Question: I am writing an SSRS report to create an invoice.
In my report, I have a dataset whcih runs the following query:
'''
select Customer, Name, BillAddress, BillCity, BillState, BillZip from ARCM where ARCM.Customer = @BillCustomer and ARCM.CustGroup = 1
'''
As you can see, I have a parameter called '@BillCustomer'.
I have another dataset which runs this query:
'''
select Co, Customer, Invoice, TransDate, DueDate, PayTerms, CustRef from ARBH
Where Invoice = @Invoice
'''
How can I change my report so that @BillCustomer does not need to be manually entered when I run the report however, it gets its value from the Customer field in the second dataset?

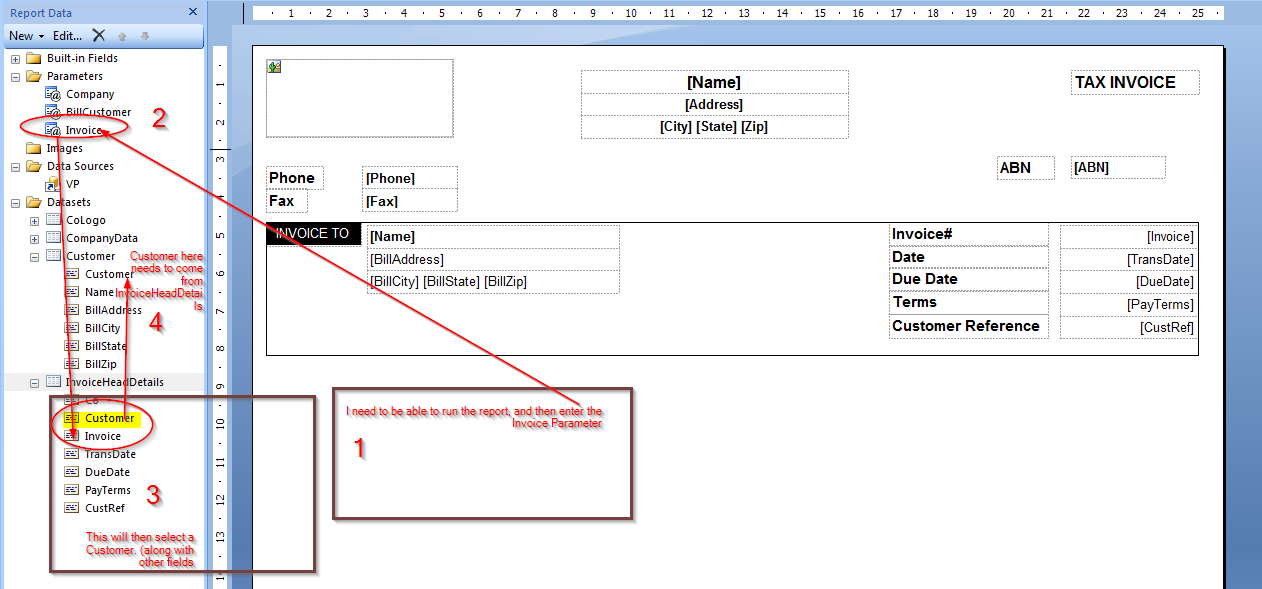
Answer: Could you change your 'Customer' dataset to use the parameter '@Invoice' directly and change the query to
'''
select Customer, Name, BillAddress, BillCity, BillState, BillZip
from ARCM where ARCM.Customer IN (
select Customer
from ARBH
Where Invoice = @Invoice) and ARCM.CustGroup = 1
'''
Or using 'JOIN' in above query.